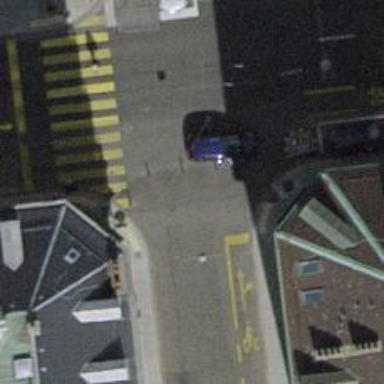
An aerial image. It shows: Bollard.